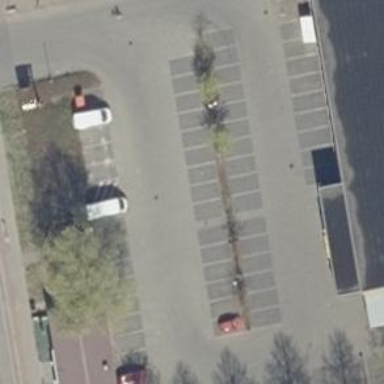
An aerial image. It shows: Parking aisle designated as service road.